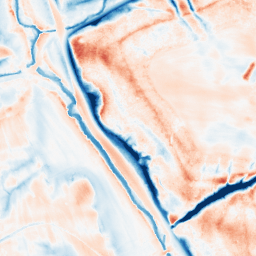
Category: trend_removal
Decomposition family: local_polynomial
Decomposition parameters: window_size: 31
degree: 2
Upsampling method: cubic_catmull_rom
Upsampling parameters: scale: 2
Upsampling scale: 2